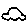
Label: car